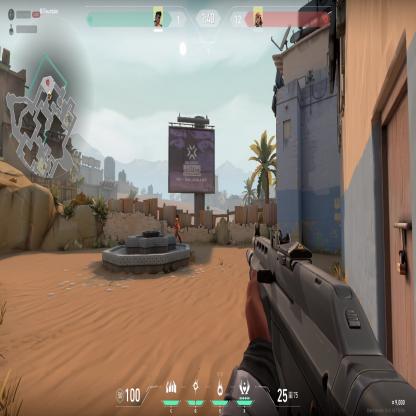
Label: enemy